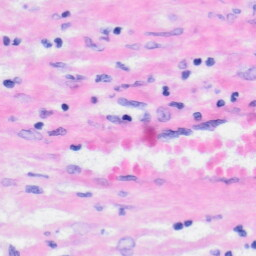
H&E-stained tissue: Liver